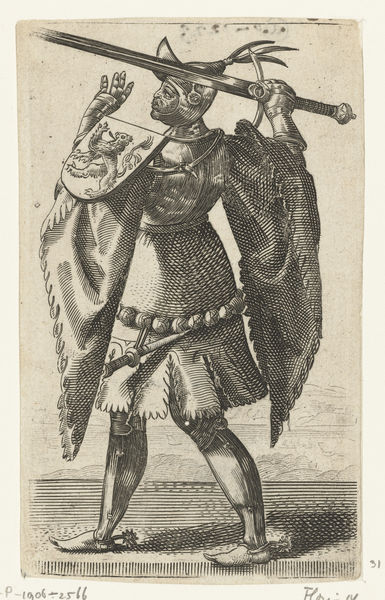
Titel: Portret van Floris IV, graaf van Holland
Künstler: Adriaen Matham
Standort: Amsterdam
Institution: Rijksmuseum
Schlagwörter: hands, soldier, soldiers, sword, white, belt, black, face, gray, grey, nose, portrait, robe, print, brown, feather, hand, profile, african, glove, silver, man, head, armor, armour, feet, helmet, knight, drawing, shadow, boots, cape, history, ink, shoe, shoes, medieval, coat of arms, legs, cloth, fingers, shield, warrior, gloves, dragon, tan, lion, dagger, iron, sleeves, time, weapon, knife, emblem, blade, sheild, weapons, spur, mail, beads, spurs, griffin, gauntlet, sord, chainmail, broadsword, knght, mage, medioeval, gauntlets, eblem, lion rampant, man+, heömet, spors